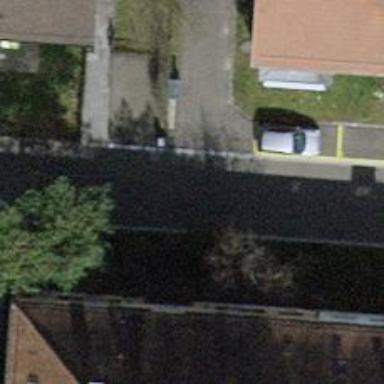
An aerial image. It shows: Residential road with asphalt surface and sidewalk on the left.